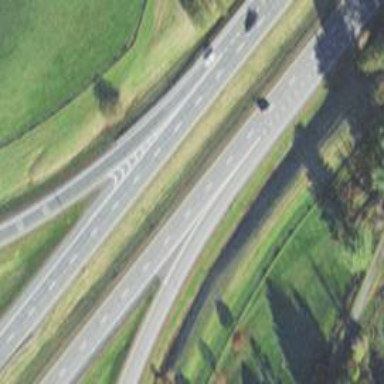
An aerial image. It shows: Asphalt motorway link.